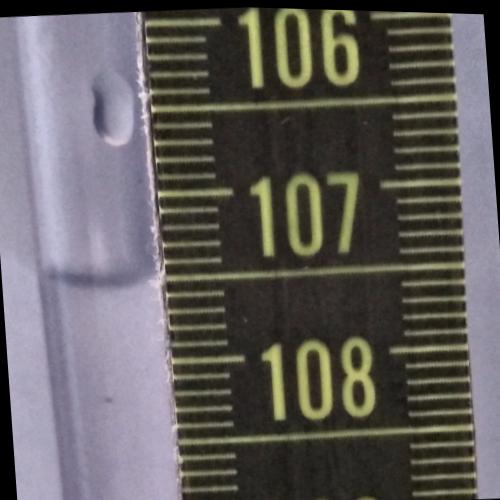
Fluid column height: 107.5 cm